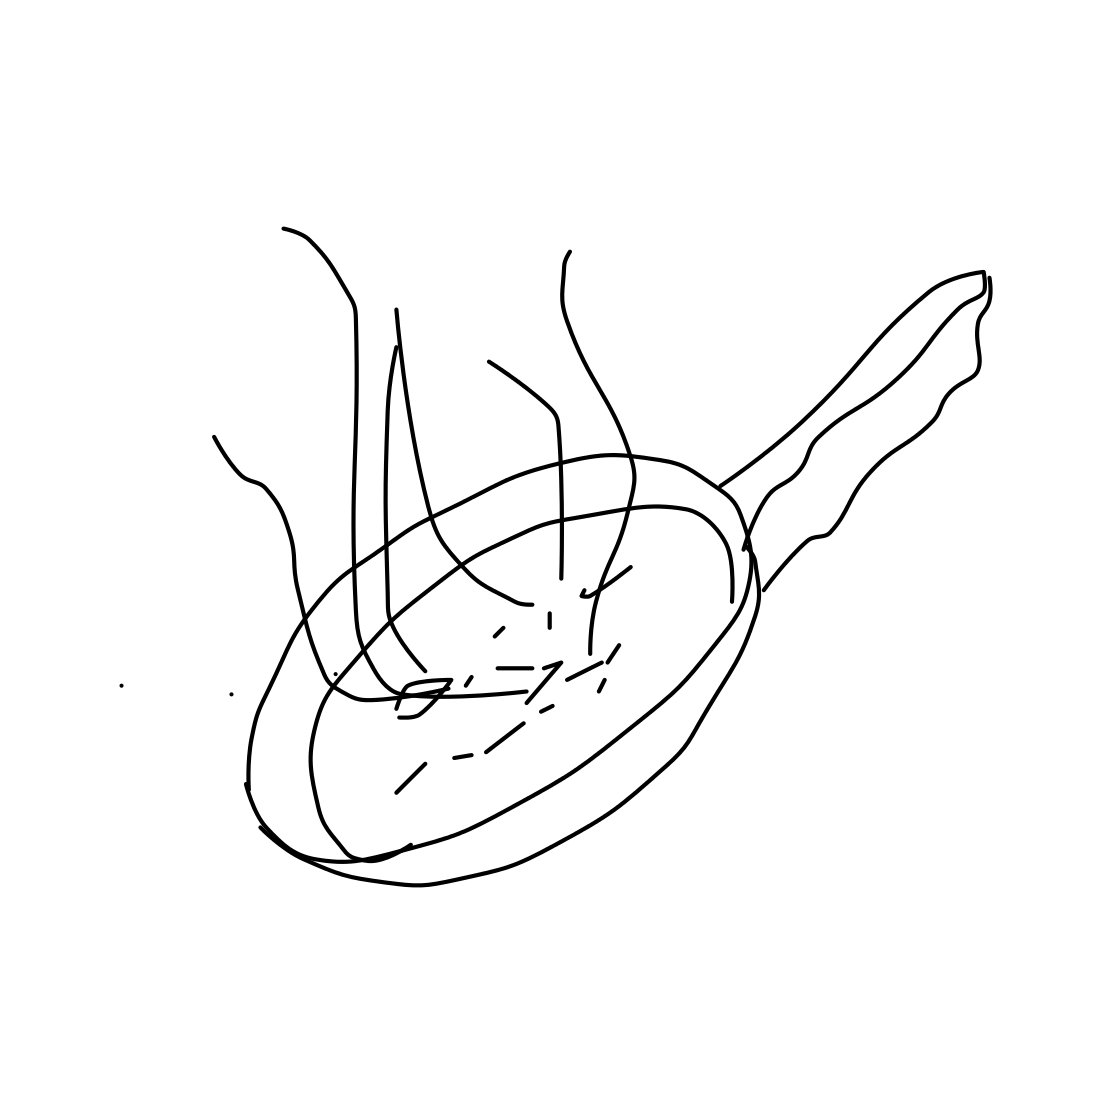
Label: frying-pan